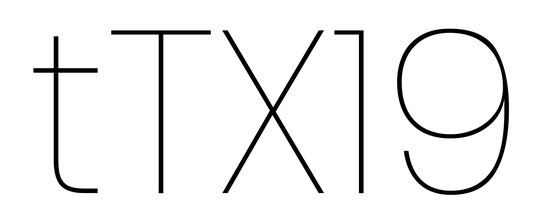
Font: Poppins-Thin